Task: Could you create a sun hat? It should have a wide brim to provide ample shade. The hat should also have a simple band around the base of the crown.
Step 105:
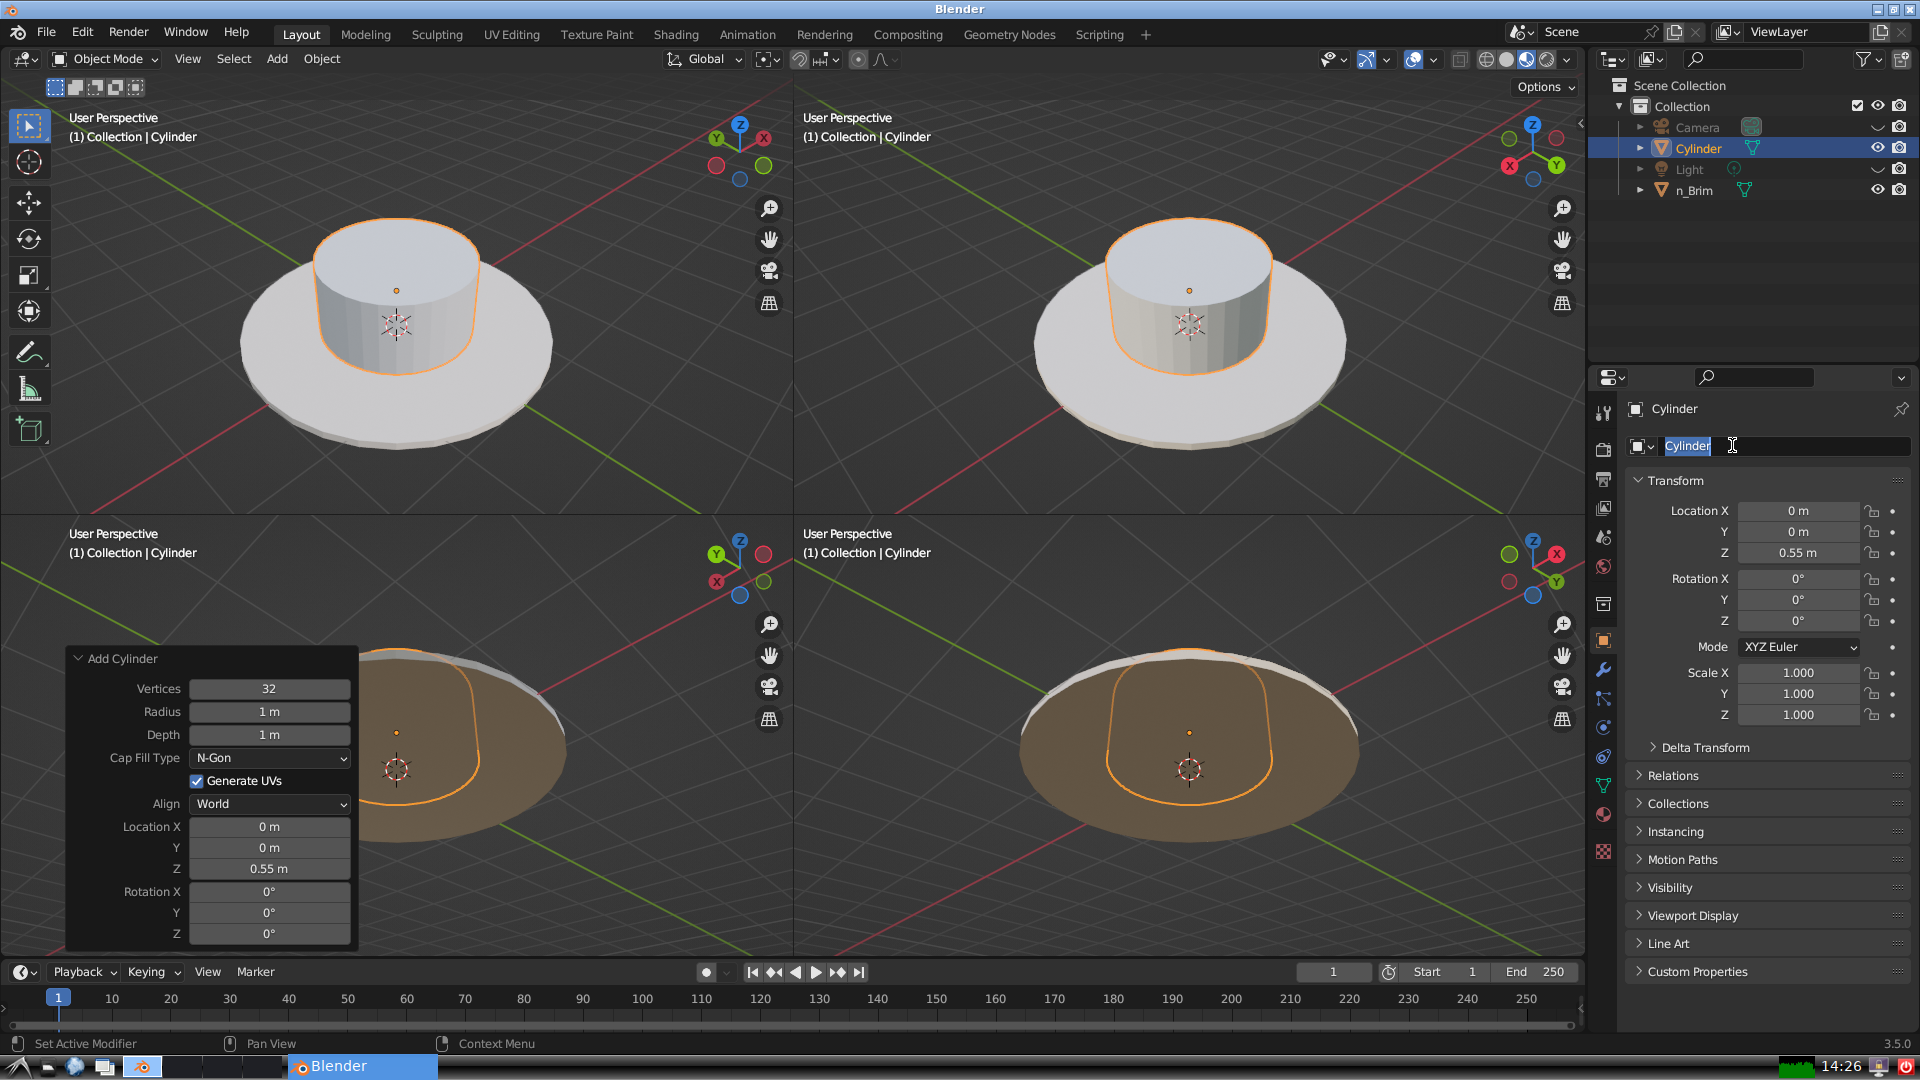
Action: input_text: n_Crown